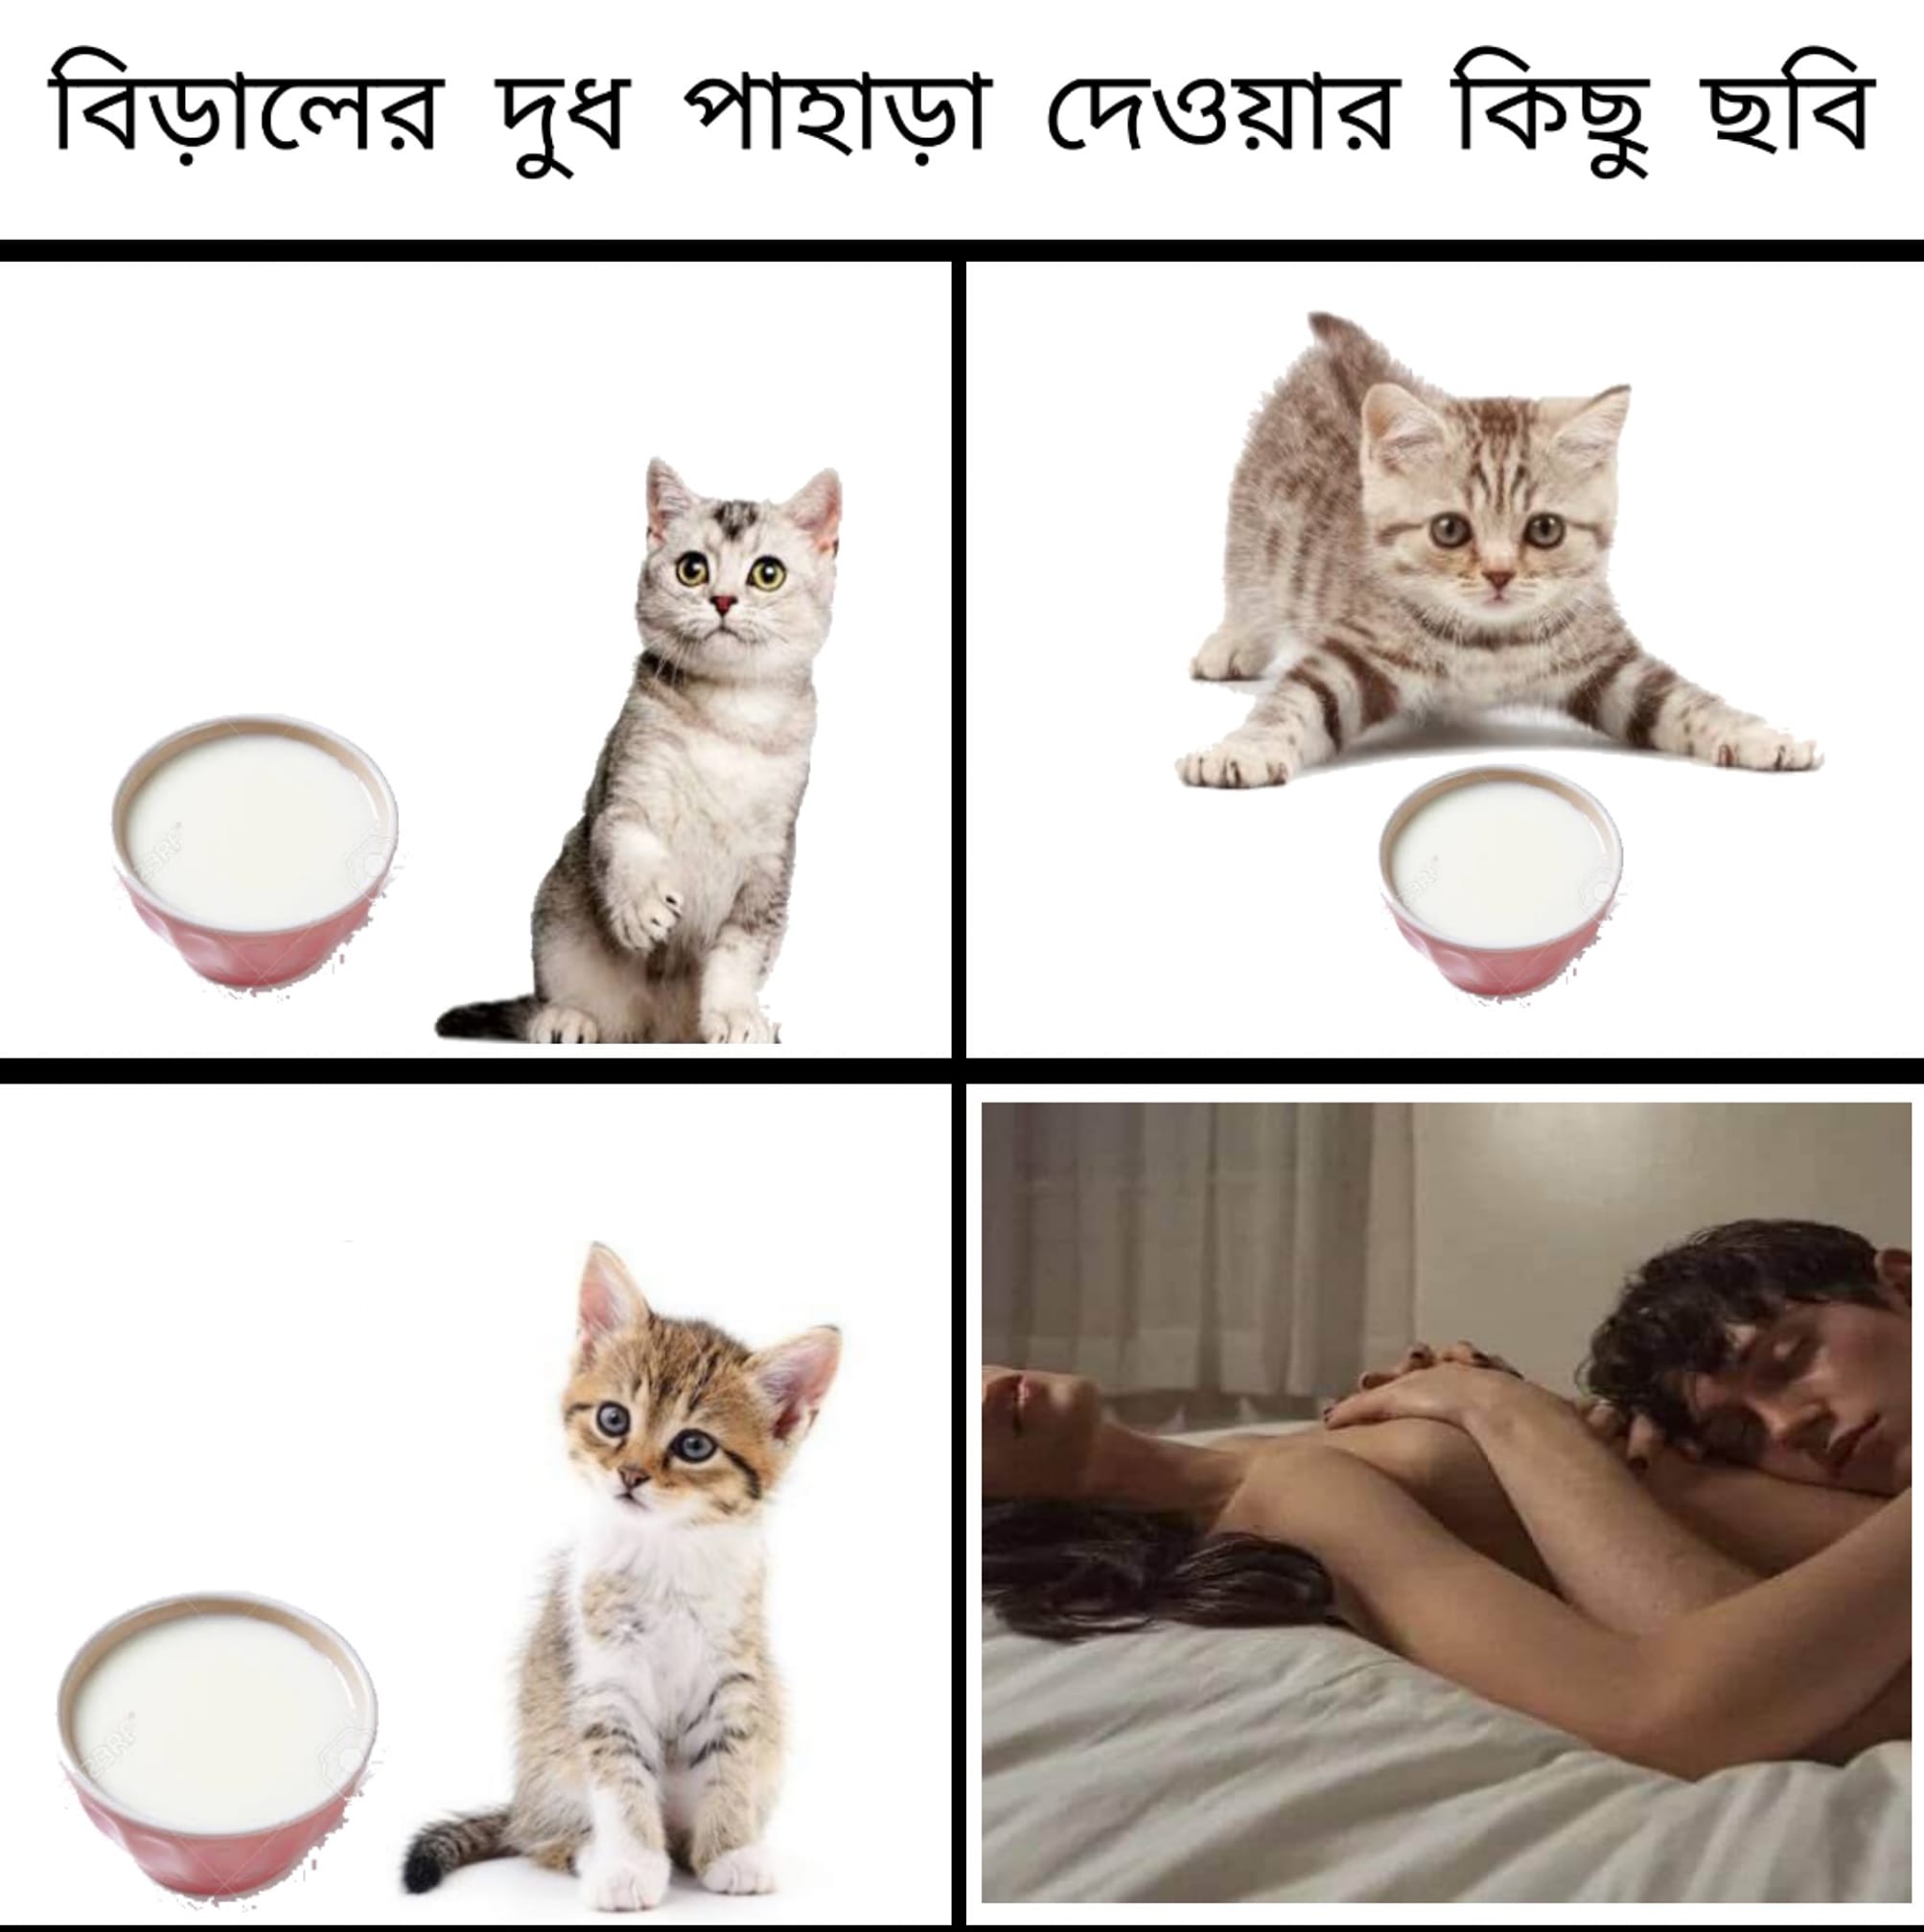
Caption: বিড়ালের দুধ পাহাড়া দেওয়ার কিছু ছবি
Label: hate